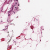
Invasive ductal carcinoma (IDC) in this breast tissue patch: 0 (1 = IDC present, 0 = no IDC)